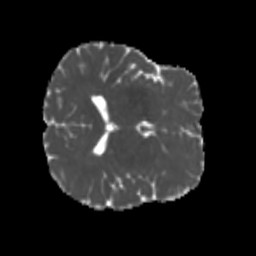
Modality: MD
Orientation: axial
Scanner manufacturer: siemens
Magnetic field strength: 3 T
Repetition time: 4 s
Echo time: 0.0594 s